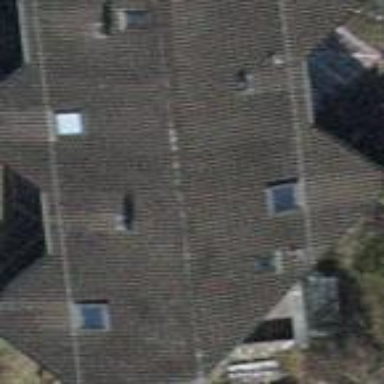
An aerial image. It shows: Terrace building.